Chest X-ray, PA view. Patient: 57 years old, sex M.
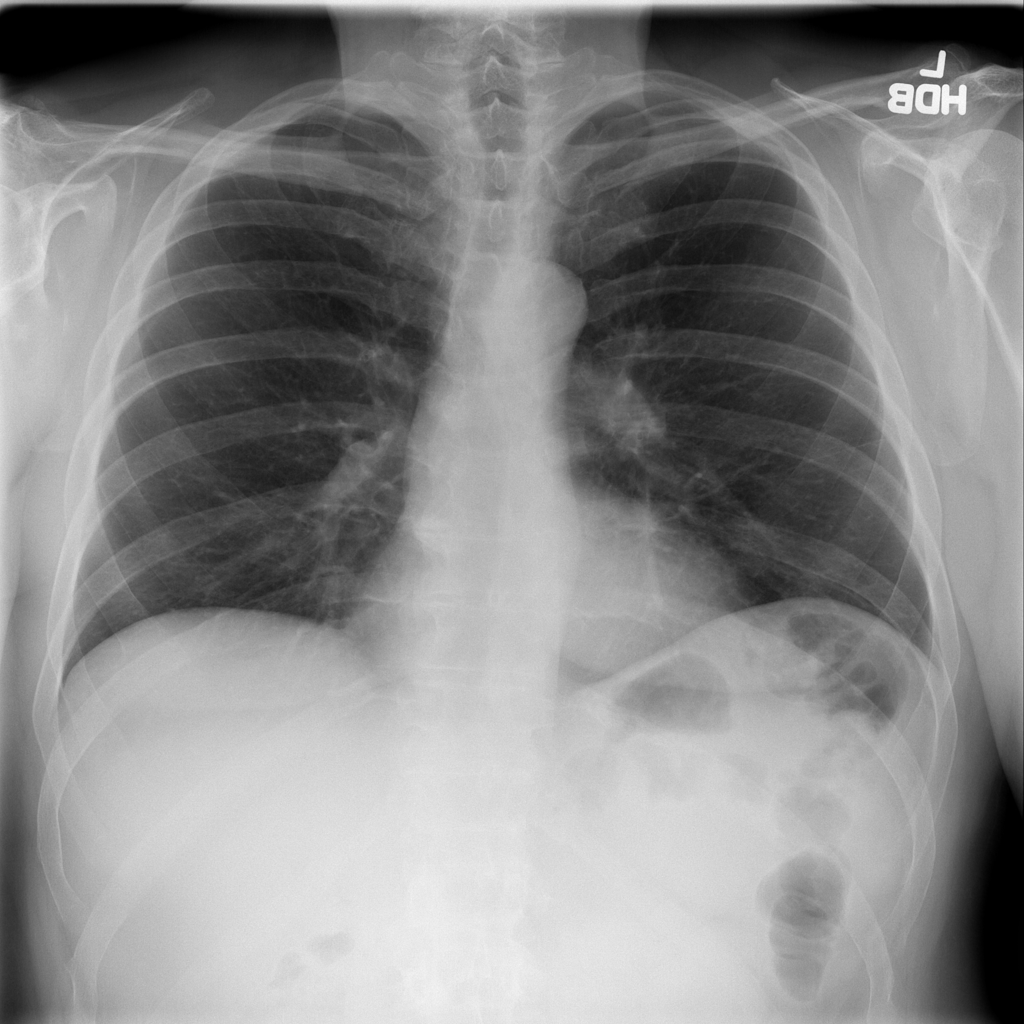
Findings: No Finding